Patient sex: F
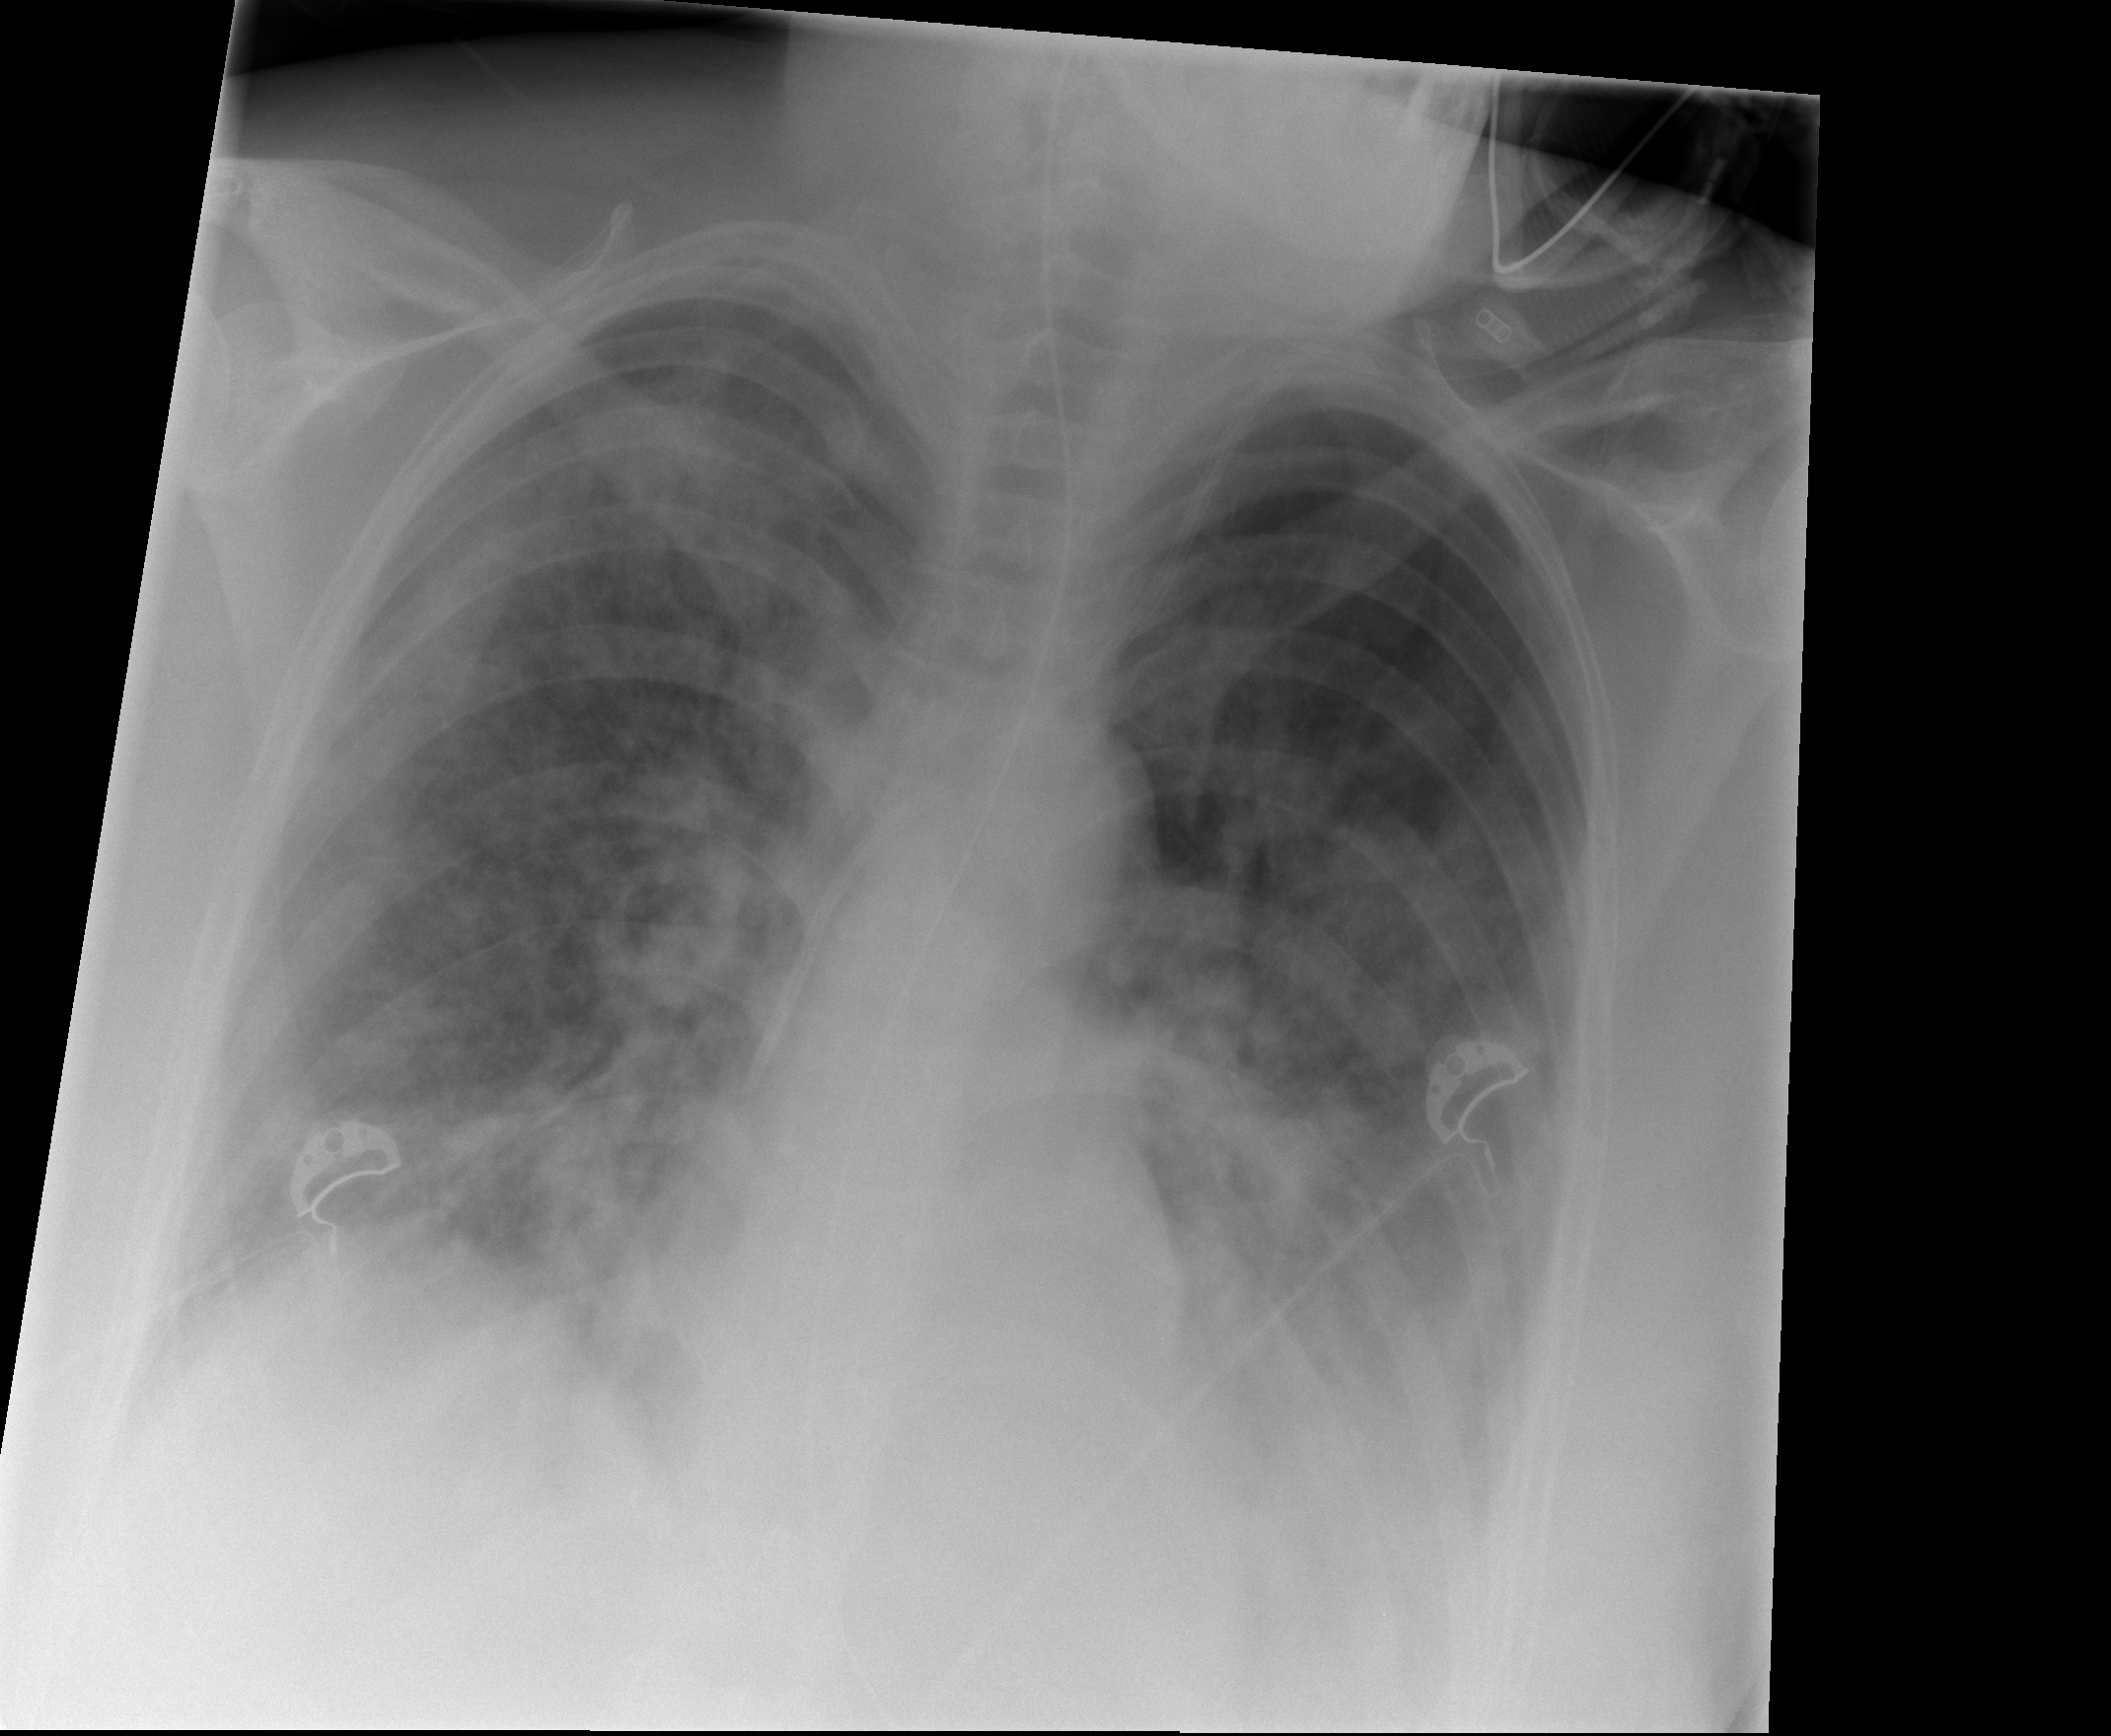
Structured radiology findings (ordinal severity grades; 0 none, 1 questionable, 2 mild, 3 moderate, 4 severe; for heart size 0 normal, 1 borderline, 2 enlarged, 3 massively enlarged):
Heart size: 0
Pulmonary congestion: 0
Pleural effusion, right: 3
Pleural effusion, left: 2
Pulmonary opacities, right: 3
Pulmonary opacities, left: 2
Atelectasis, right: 3
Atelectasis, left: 3